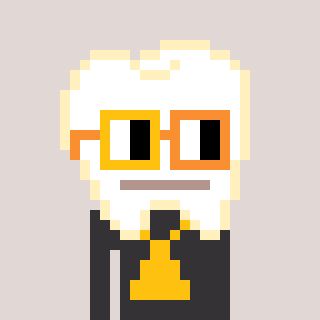
a pixel art character with square yellow and orange glasses, a tooth-shaped head and a grayscale-colored body on a warm background